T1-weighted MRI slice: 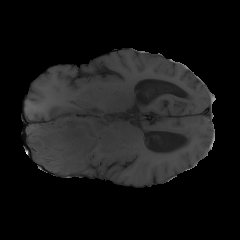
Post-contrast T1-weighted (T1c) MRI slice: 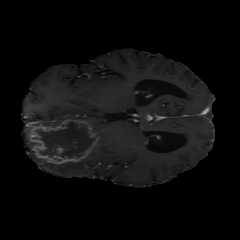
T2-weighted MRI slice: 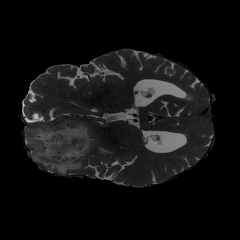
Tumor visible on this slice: yes